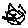
Label: cat